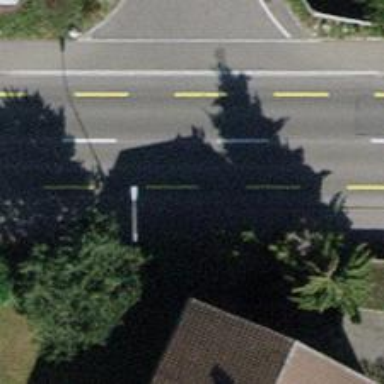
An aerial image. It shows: Secondary road with asphalt surface and dedicated cycle lane.